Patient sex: M
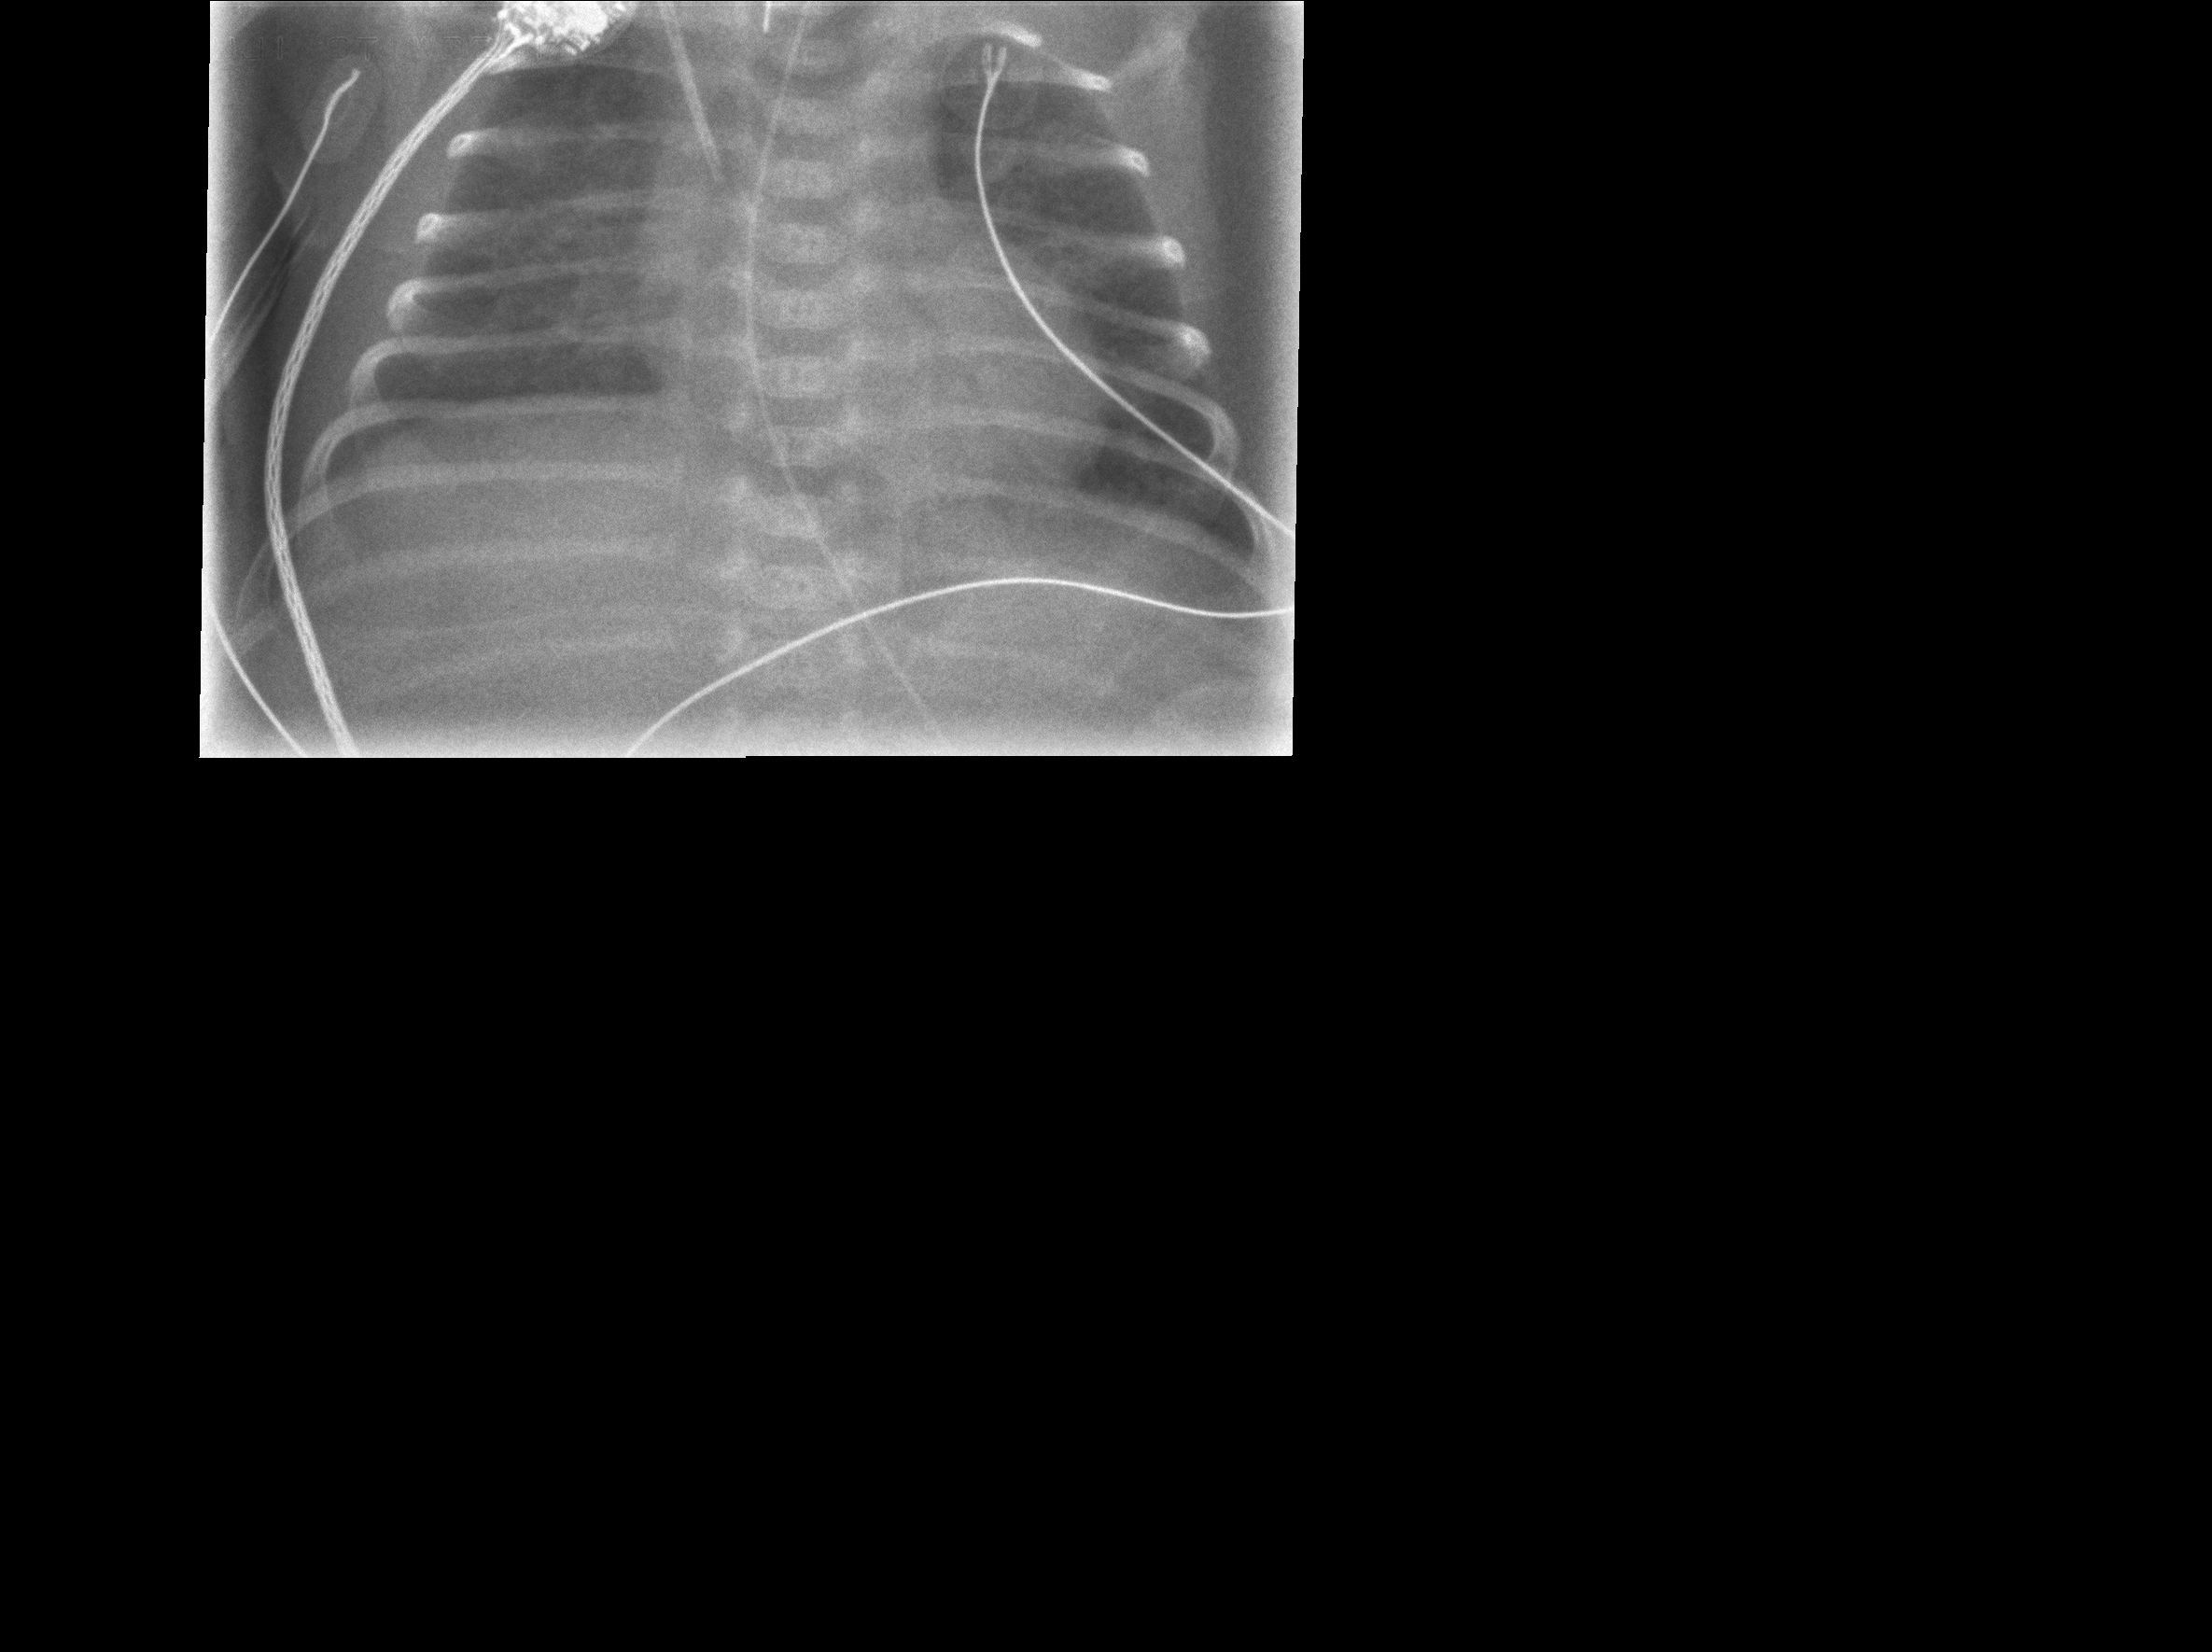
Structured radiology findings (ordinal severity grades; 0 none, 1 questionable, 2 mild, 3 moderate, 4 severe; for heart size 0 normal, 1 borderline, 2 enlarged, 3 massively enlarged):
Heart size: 0
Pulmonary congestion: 0
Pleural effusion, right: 0
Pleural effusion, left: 0
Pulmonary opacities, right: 2
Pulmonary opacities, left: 1
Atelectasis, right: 0
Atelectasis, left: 0